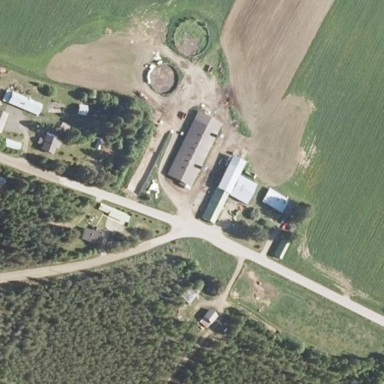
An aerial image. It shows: Farmyard area.